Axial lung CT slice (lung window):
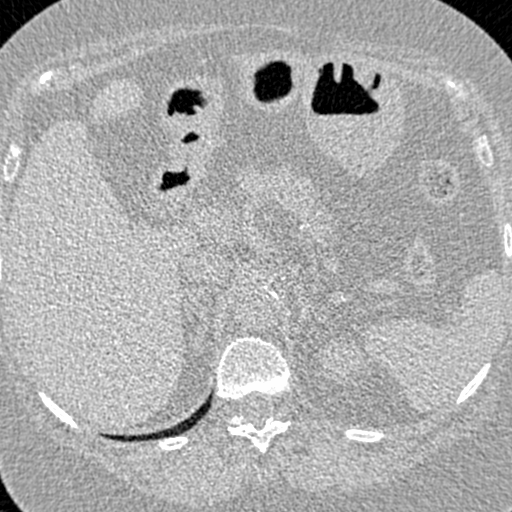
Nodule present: no